Aerial crown-view tile of a tropical tree (Barro Colorado Island, Panama), acquired 20250915:
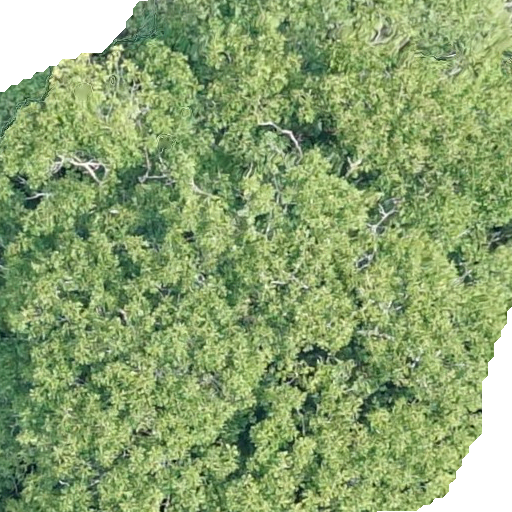
Species: Dipteryx oleifera
GBIF accepted scientific name: Dipteryx oleifera
Crown area: 464.285 m²